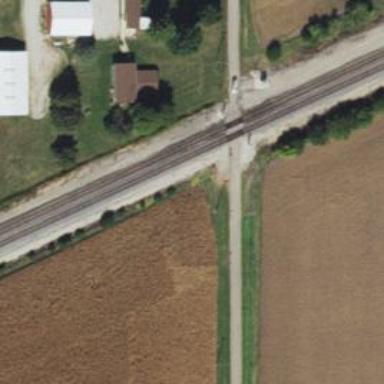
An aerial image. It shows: Level crossing along the railway.